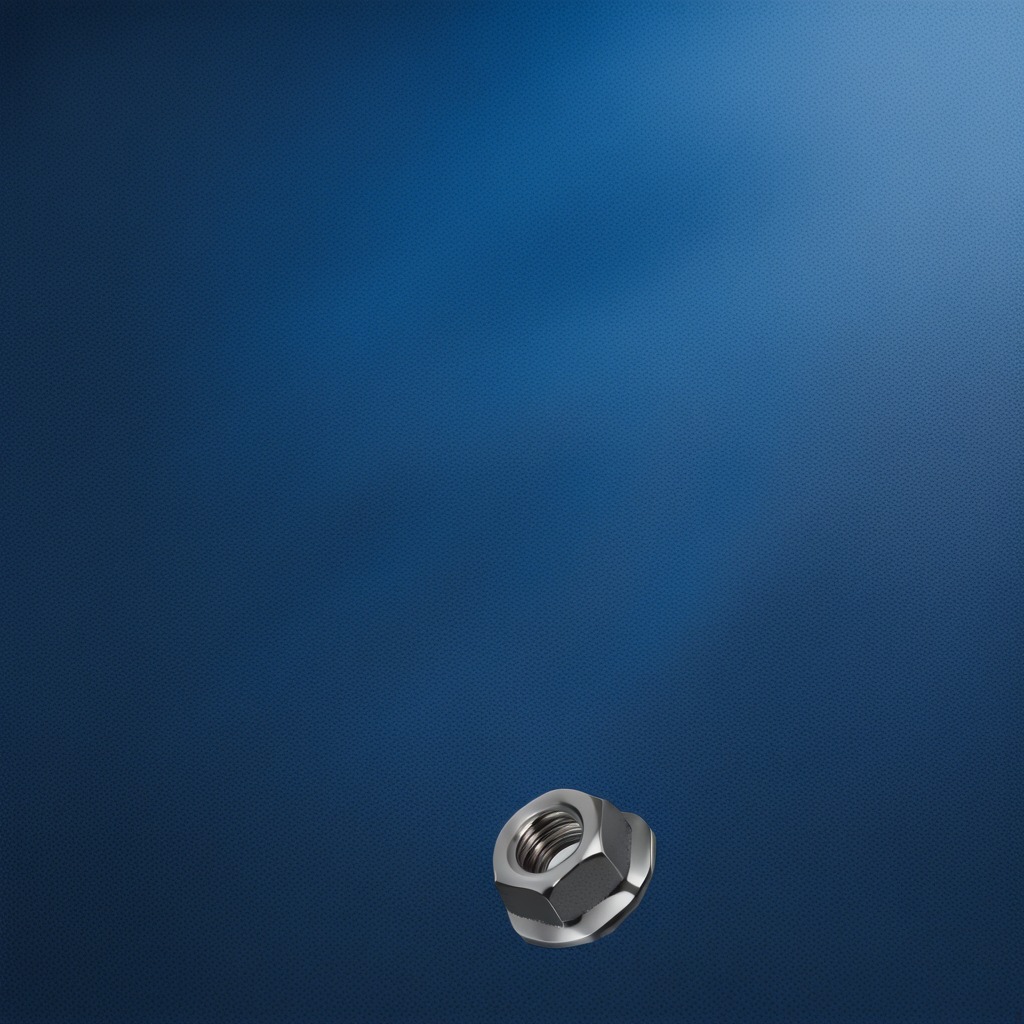
A metal nut is lying on a clean granite tabletop covered with a blue rubber mat inside a workshop under bright overhead lighting crisp shadows high clarity worn but beneath the mat